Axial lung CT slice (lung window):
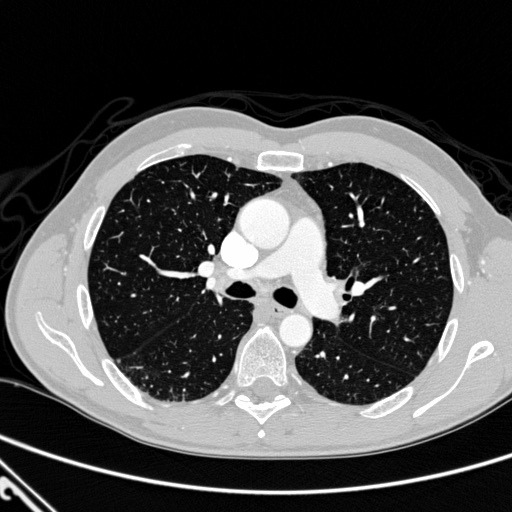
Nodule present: no